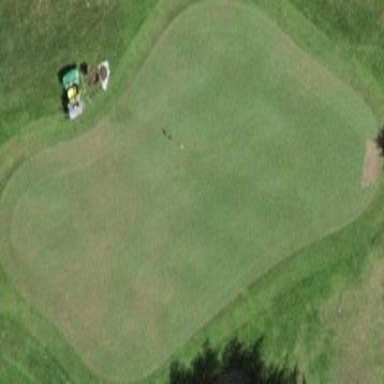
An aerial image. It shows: Golf green.